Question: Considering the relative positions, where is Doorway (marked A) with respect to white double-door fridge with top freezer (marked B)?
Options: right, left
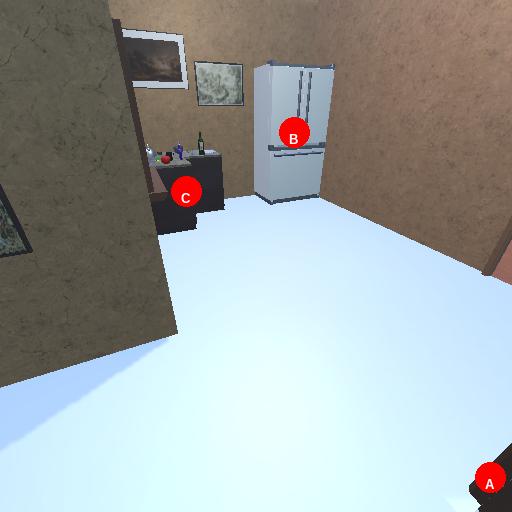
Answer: right